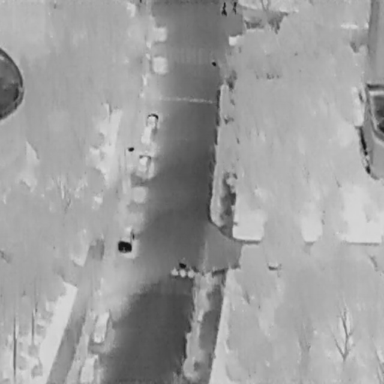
There are seven objects shown in the infrared image, including five Cars, and two People.